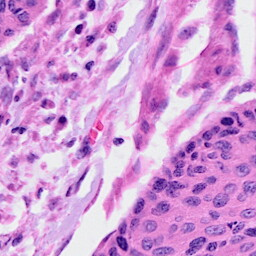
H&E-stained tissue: Cervix